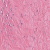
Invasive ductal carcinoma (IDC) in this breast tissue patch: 0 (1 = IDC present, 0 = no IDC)